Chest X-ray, PA view. Patient: 30 years old, sex F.
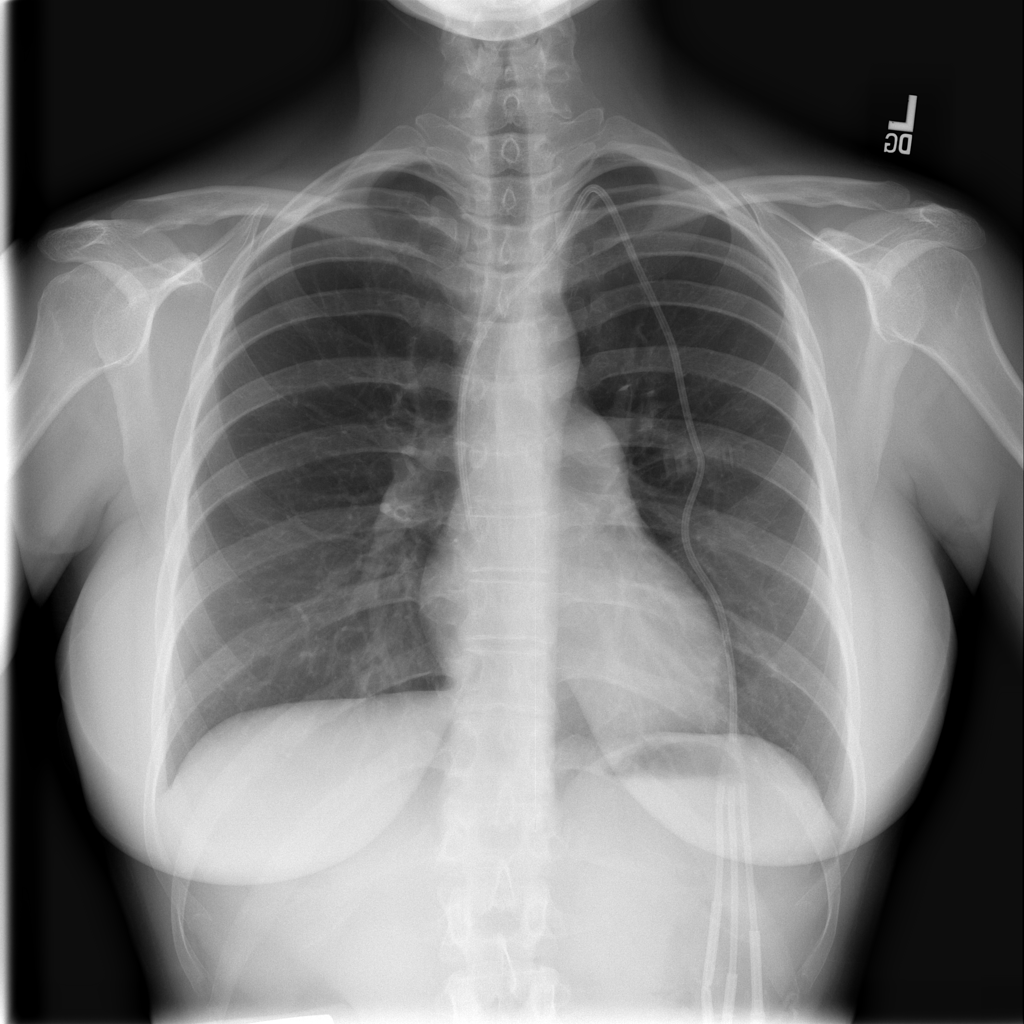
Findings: No Finding